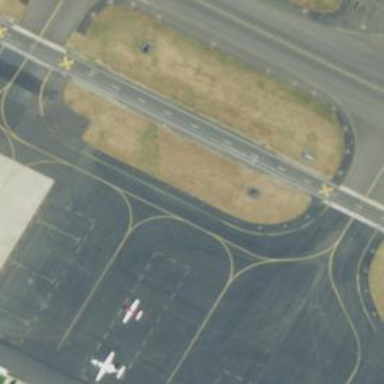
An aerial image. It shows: Image of taxiway at airport.